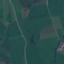
Land use / land cover class: Pasture